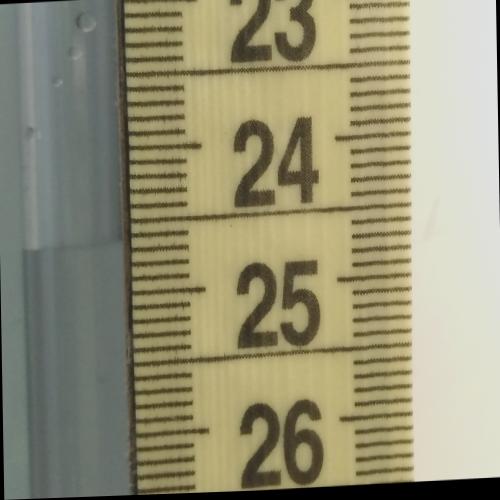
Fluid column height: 24.6 cm